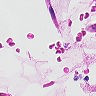
Metastatic tissue present: no